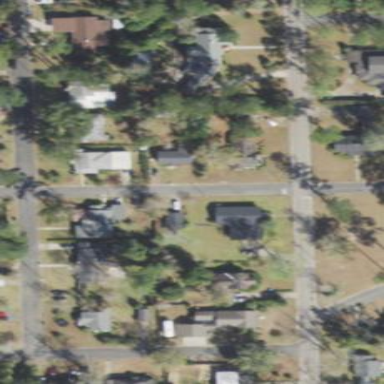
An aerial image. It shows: Residential area composed of single-family homes.